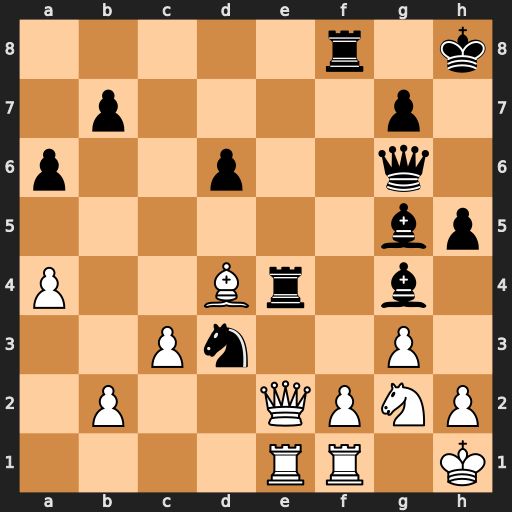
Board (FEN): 5r1k/1p4p1/p2p2q1/6bp/P2Br1b1/2Pn2P1/1P2QPNP/4RR1K
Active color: w
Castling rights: -
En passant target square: -
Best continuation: Qxe4 Qxe4 Rxe4